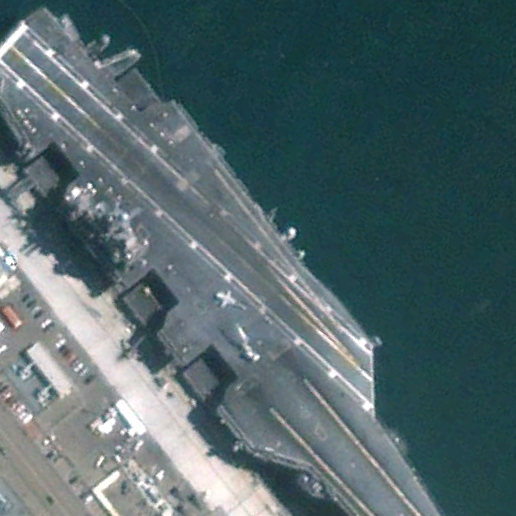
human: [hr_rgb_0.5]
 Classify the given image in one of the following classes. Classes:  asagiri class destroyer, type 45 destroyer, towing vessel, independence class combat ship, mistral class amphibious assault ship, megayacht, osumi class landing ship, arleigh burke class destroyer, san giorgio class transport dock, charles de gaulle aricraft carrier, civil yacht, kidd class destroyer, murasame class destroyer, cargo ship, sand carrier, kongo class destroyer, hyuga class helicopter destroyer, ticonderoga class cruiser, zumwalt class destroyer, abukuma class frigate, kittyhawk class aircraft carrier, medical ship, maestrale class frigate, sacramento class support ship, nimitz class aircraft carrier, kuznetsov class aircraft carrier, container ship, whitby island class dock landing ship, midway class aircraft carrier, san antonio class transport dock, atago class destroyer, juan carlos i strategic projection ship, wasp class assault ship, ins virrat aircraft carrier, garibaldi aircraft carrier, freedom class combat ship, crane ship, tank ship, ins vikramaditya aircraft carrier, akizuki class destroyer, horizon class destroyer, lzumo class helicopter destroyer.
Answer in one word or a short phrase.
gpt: Nimitz class aircraft carrier